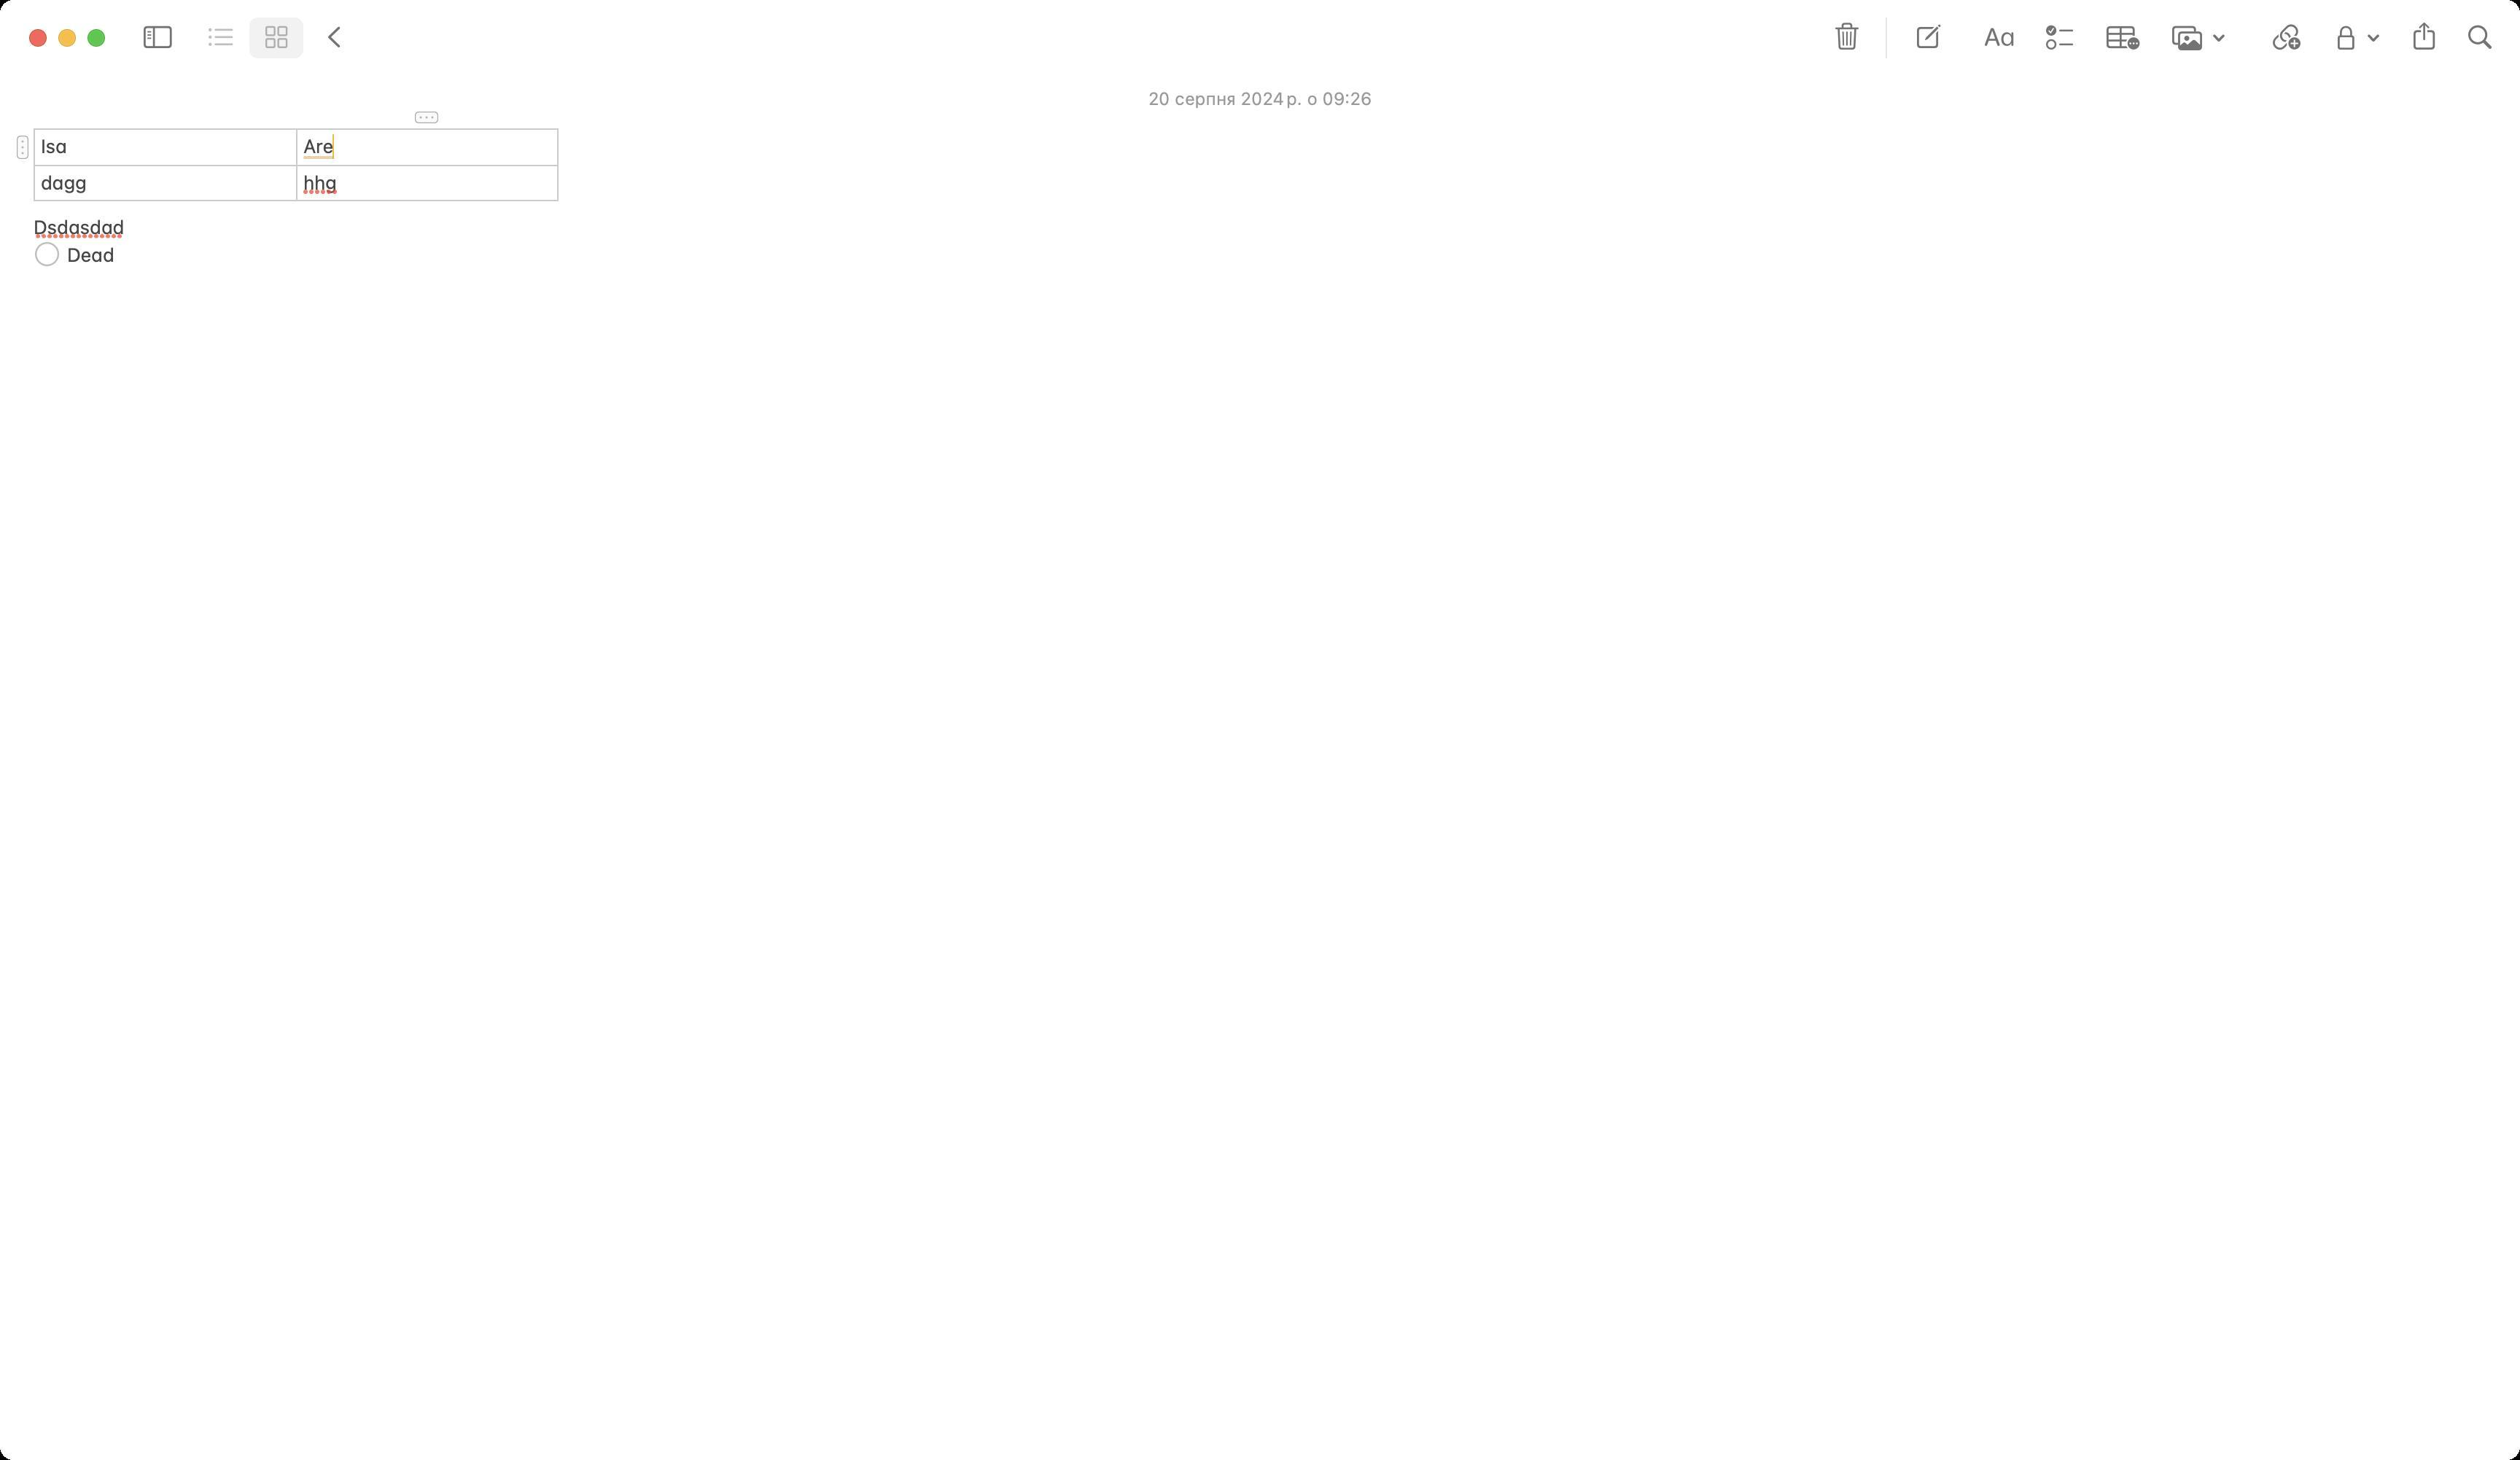
Accessibility tree:
{"name": "Нотатки", "role": "AXWindow", "description": null, "role_description": "звичайне вікно", "value": null, "position": "0.00;54.00", "size": "1728;1001", "children": [{"name": null, "role": "AXSplitGroup", "description": null, "role_description": "група розділених областей", "value": null, "position": "0.00;0.00", "size": "1728;1001", "children": [{"name": null, "role": "AXSplitter", "description": null, "role_description": "роздільник", "value": -1.0, "position": "-1.00;52.00", "size": "1;949", "children": []}, {"name": null, "role": "AXStaticText", "description": null, "role_description": "текст", "value": "20 серпня 2024 р. о 09:26", "position": "787.50;60.00", "size": "154;15", "children": []}, {"name": null, "role": "AXScrollArea", "description": null, "role_description": "область прокручування", "value": null, "position": "0.00;52.00", "size": "1728;949", "children": [{"name": null, "role": "AXTextArea", "description": null, "role_description": "область вводу тексту", "value": "\nDsdasdad\nDead\n", "position": "0.00;52.00", "size": "1728;949", "children": [{"name": null, "role": "AXLink", "description": "таблиця", "role_description": null, "value": null, "position": "23.00;88.00", "size": "360;50", "children": [{"name": null, "role": "AXTable", "description": null, "role_description": "таблиця", "value": null, "position": "23.00;88.00", "size": "360;50", "children": [{"name": null, "role": "AXColumn", "description": "стовпець 1", "role_description": "стовпчик", "value": null, "position": "23.00;88.00", "size": "180;50", "children": [{"name": "Isa", "role": "AXCell", "description": null, "role_description": "комірка", "value": null, "position": "23.00;88.00", "size": "180;25", "children": []}, {"name": "dagg", "role": "AXCell", "description": null, "role_description": "комірка", "value": null, "position": "23.00;113.00", "size": "180;25", "children": []}]}, {"name": null, "role": "AXColumn", "description": "стовпець 2", "role_description": "стовпчик", "value": null, "position": "203.00;88.00", "size": "180;50", "children": [{"name": "Are", "role": "AXCell", "description": null, "role_description": "комірка", "value": null, "position": "203.00;88.00", "size": "180;25", "children": [{"name": null, "role": "AXTextArea", "description": null, "role_description": "область вводу тексту", "value": "Are", "position": "203.00;88.00", "size": "180;25", "children": []}]}, {"name": "hhg", "role": "AXCell", "description": null, "role_description": "комірка", "value": null, "position": "203.00;113.00", "size": "180;25", "children": []}]}, {"name": null, "role": "AXRow", "description": "рядок 1", "role_description": "рядок таблиці", "value": null, "position": "23.00;88.00", "size": "360;25", "children": [{"name": "Isa", "role": "AXCell", "description": null, "role_description": "комірка", "value": null, "position": "23.00;88.00", "size": "180;25", "children": []}, {"name": "Are", "role": "AXCell", "description": null, "role_description": "комірка", "value": null, "position": "203.00;88.00", "size": "180;25", "children": [{"name": null, "role": "AXTextArea", "description": null, "role_description": "область вводу тексту", "value": "Are", "position": "203.00;88.00", "size": "180;25", "children": []}]}]}, {"name": null, "role": "AXRow", "description": "рядок 2", "role_description": "рядок таблиці", "value": null, "position": "23.00;113.00", "size": "360;25", "children": [{"name": "dagg", "role": "AXCell", "description": null, "role_description": "комірка", "value": null, "position": "23.00;113.00", "size": "180;25", "children": []}, {"name": "hhg", "role": "AXCell", "description": null, "role_description": "комірка", "value": null, "position": "203.00;113.00", "size": "180;25", "children": []}]}]}]}]}, {"name": null, "role": "AXScrollBar", "description": null, "role_description": "смуга прокручування", "value": 0.0, "position": "1712.00;52.00", "size": "16;949", "children": []}]}, {"name": null, "role": "AXSplitter", "description": null, "role_description": "роздільник", "value": 1728.0, "position": "1728.00;52.00", "size": "1;949", "children": []}]}, {"name": null, "role": "AXToolbar", "description": null, "role_description": "панель інструментів", "value": null, "position": "0.00;0.00", "size": "1728;52", "children": [{"name": null, "role": "AXButton", "description": "Папки", "role_description": "кнопка", "value": null, "position": "87.00;0.00", "size": "42;52", "children": []}, {"name": null, "role": "AXGroup", "description": null, "role_description": "група", "value": null, "position": "129.00;0.00", "size": "83;52", "children": [{"name": null, "role": "AXRadioGroup", "description": null, "role_description": "радіо-група", "value": "{\n    \"name\": null,\n    \"role\": \"AXRadioButton\",\n    \"description\": \"\\u0421\\u0456\\u0442\\u043a\\u0430\",\n    \"role_description\": \"\\u0440\\u0430\\u0434\\u0456\\u043e-\\u043a\\u043d\\u043e\\u043f\\u043a\\u0430\",\n    \"value\": 1,\n    \"position\": \"171.00;6.00\",\n    \"size\": \"43;40\",\n    \"children\": []\n}", "position": "127.00;6.00", "size": "87;40", "children": [{"name": null, "role": "AXRadioButton", "description": "Список", "role_description": "радіо-кнопка", "value": 0, "position": "127.00;6.00", "size": "44;40", "children": []}, {"name": null, "role": "AXRadioButton", "description": "Сітка", "role_description": "радіо-кнопка", "value": 1, "position": "171.00;6.00", "size": "43;40", "children": []}]}]}, {"name": null, "role": "AXButton", "description": "Назад", "role_description": "кнопка", "value": null, "position": "212.00;0.00", "size": "36;52", "children": []}, {"name": null, "role": "AXButton", "description": "Видалити", "role_description": "кнопка", "value": null, "position": "1248.00;0.00", "size": "37;52", "children": []}, {"name": null, "role": "AXButton", "description": "Нова нотатка", "role_description": "кнопка", "value": null, "position": "1302.00;0.00", "size": "39;52", "children": []}, {"name": null, "role": "AXButton", "description": "Формат", "role_description": "кнопка", "value": null, "position": "1350.00;0.00", "size": "42;52", "children": []}, {"name": null, "role": "AXButton", "description": "Контрольний список", "role_description": "кнопка", "value": "Увімкнено", "position": "1392.00;0.00", "size": "41;52", "children": []}, {"name": null, "role": "AXButton", "description": "Таблиця", "role_description": "кнопка", "value": null, "position": "1433.00;0.00", "size": "42;52", "children": []}, {"name": null, "role": "AXMenuButton", "description": "Медіавміст", "role_description": "кнопка меню", "value": null, "position": "1475.00;0.00", "size": "63;52", "children": [{"name": "", "role": "AXMenuButton", "description": "Медіавміст", "role_description": "кнопка меню", "value": null, "position": "1474.50;6.00", "size": "64;40", "children": []}]}, {"name": null, "role": "AXButton", "description": "Посилання", "role_description": "кнопка", "value": null, "position": "1547.00;0.00", "size": "40;52", "children": []}, {"name": null, "role": "AXMenuButton", "description": "Замкнути", "role_description": "кнопка меню", "value": "замкнено", "position": "1587.00;0.00", "size": "57;52", "children": [{"name": "", "role": "AXMenuButton", "description": "Замкнути", "role_description": "кнопка меню", "value": "замкнено", "position": "1586.50;6.00", "size": "58;40", "children": []}]}, {"name": null, "role": "AXButton", "description": "Поширити цю нотатку", "role_description": "кнопка", "value": null, "position": "1644.00;0.00", "size": "37;52", "children": []}, {"name": null, "role": "AXGroup", "description": null, "role_description": "група", "value": null, "position": "1681.00;0.00", "size": "39;52", "children": [{"name": "", "role": "AXButton", "description": "Пошук", "role_description": "кнопка", "value": null, "position": "1679.50;6.00", "size": "42;40", "children": []}]}]}, {"name": null, "role": "AXButton", "description": null, "role_description": "кнопка закривання", "value": null, "position": "19.00;18.00", "size": "14;16", "children": []}, {"name": null, "role": "AXButton", "description": null, "role_description": "кнопка повноекранного режиму", "value": null, "position": "59.00;18.00", "size": "14;16", "children": [{"name": null, "role": "AXGroup", "description": null, "role_description": "група", "value": null, "position": "59.00;18.00", "size": "14;16", "children": [{"name": null, "role": "AXGroup", "description": null, "role_description": "група", "value": null, "position": "59.00;18.00", "size": "14;16", "children": []}]}]}, {"name": null, "role": "AXButton", "description": null, "role_description": "кнопка згортання", "value": null, "position": "39.00;18.00", "size": "14;16", "children": []}]}